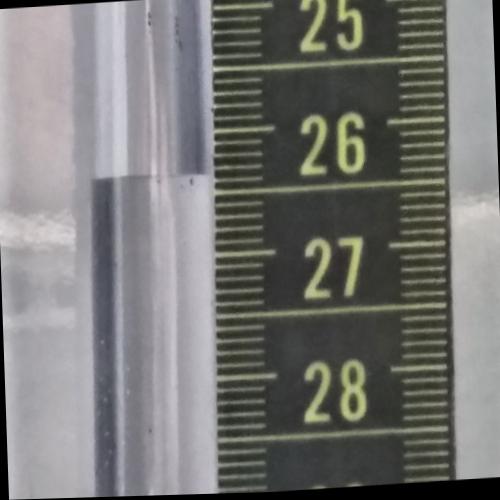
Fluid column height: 26.4 cm